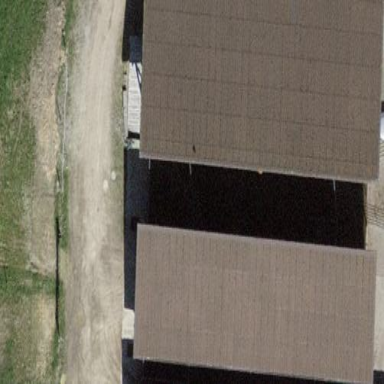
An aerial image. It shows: Shed.